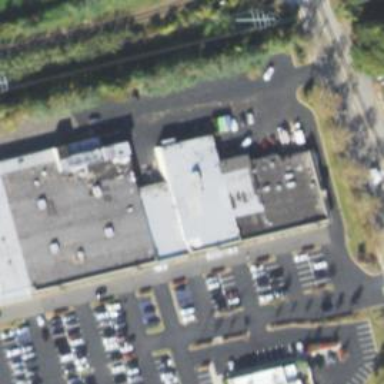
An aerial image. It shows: Retail building.